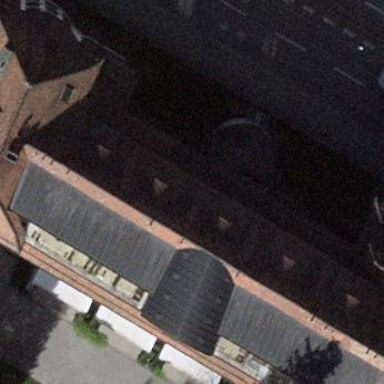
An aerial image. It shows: The roof of the building is hipped with orientation across.